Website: walmart
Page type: account-selection
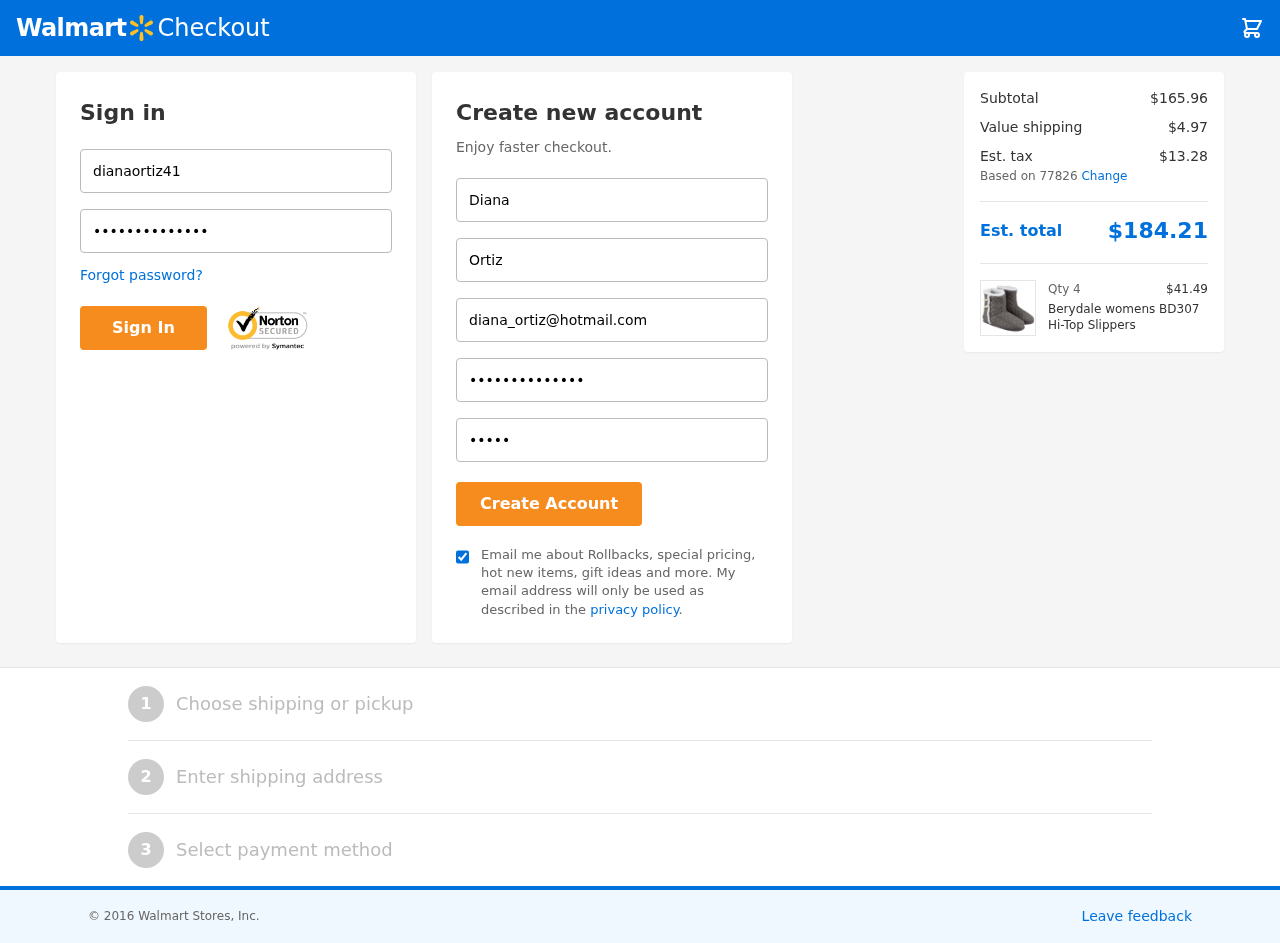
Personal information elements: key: PII_EMAIL
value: diana_ortiz@hotmail.com
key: PII_FIRSTNAME
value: Diana
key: PII_LASTNAME
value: Ortiz
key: PII_LOGIN_USERNAME
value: dianaortiz41
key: PII_POSTCODE
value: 77826
Product elements: key: PRODUCT1_NAME
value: Berydale womens BD307 Hi-Top Slippers
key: PRODUCT1_PRICE
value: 41.49
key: PRODUCT1_QUANTITY
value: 4
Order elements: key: ORDER_SUBTOTAL
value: $165.96
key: ORDER_SHIPPING_COST
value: $4.97
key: ORDER_TAX
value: $13.28
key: ORDER_TOTAL
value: $184.21